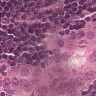
Metastatic tissue present: yes